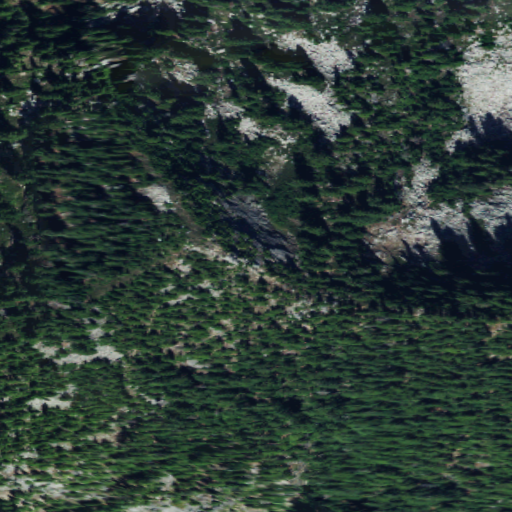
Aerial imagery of mountain in Washington named Mount Price containing evergreen forest, shrub, and barren land